Interaction volume radius: 5 \u00c5
Interaction volume height: 30 \u00c5
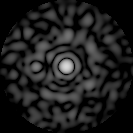
Disorder parameter: 0.8786